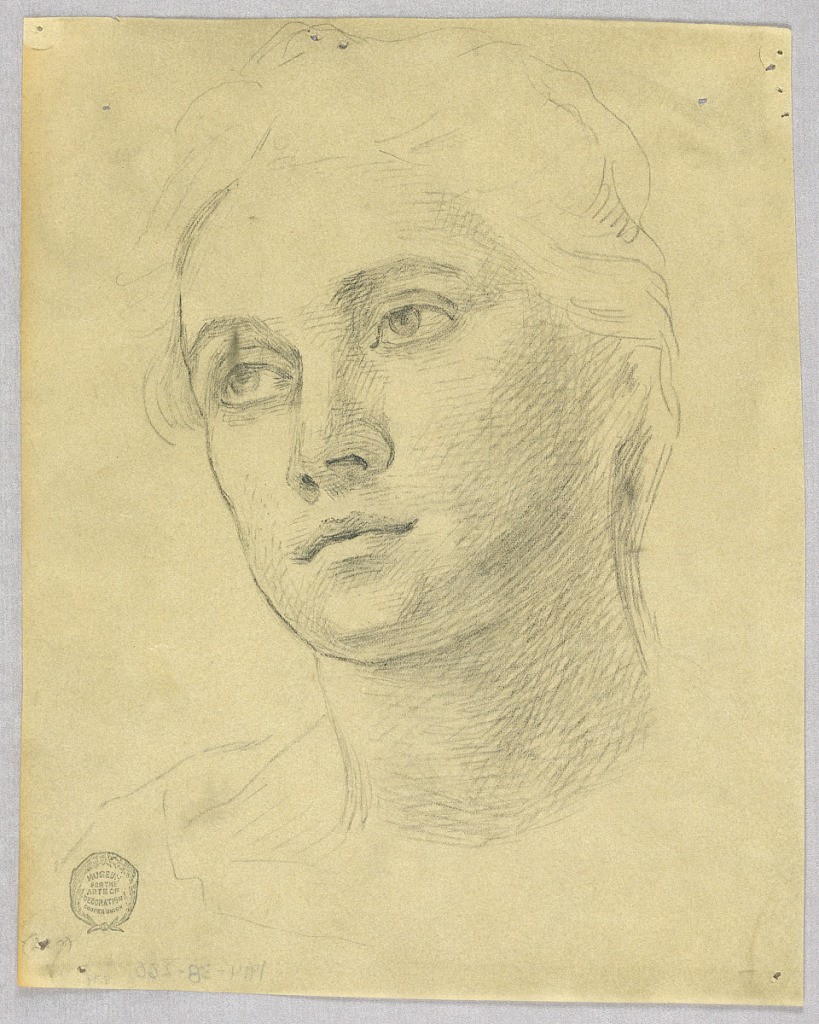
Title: Sketch of a Woman's Head
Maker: Francis Augustus Lathrop, American, 1849–1909
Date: ca. 1895
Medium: Graphite on tracing paper
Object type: Drawing
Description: Sketch of a woman's face, looking up to the left.